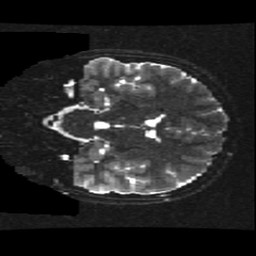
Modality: T2w
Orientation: coronal
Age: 16
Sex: female
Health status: ill
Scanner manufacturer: ge
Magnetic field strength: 3 T
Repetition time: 7.5 s
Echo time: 0.1015 s